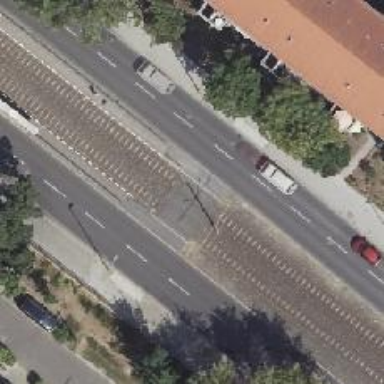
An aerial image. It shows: Uncontrolled tram crossing.